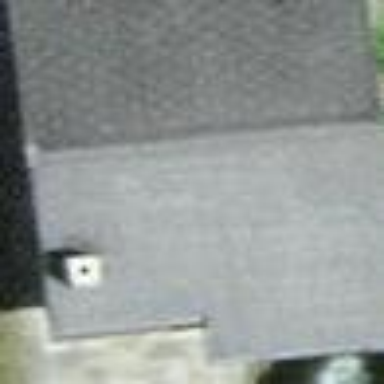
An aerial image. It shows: Simple and straightforward house.